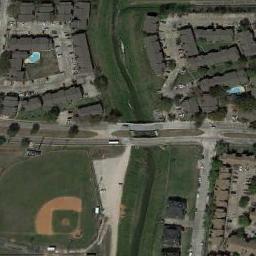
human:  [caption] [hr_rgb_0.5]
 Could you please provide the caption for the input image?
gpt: A baseball diamond is surrounded by many buildings .

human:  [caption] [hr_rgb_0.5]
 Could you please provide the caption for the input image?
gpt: A baseball diamond next to the roads while the river and the medium residential area beside .

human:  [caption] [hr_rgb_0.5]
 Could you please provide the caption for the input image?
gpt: The baseball field is surrounded by neat rows of small houses .

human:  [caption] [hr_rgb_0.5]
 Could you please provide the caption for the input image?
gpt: There is a baseball diamond in the grass surrounded by the houses and roads .

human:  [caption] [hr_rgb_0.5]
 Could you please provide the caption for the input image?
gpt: Many buildings are next to  the  baseball diamond .